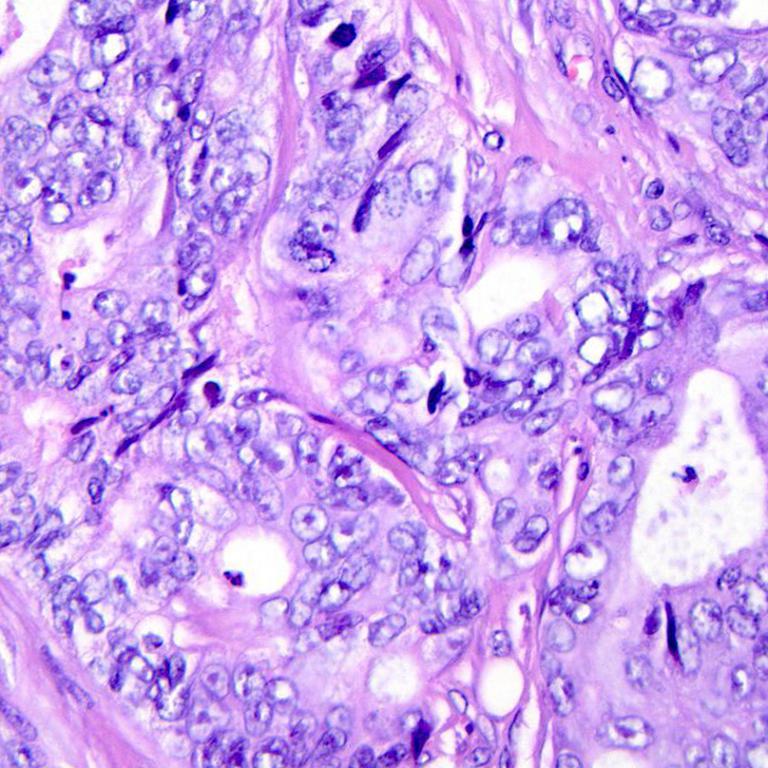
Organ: colon
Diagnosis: adenocarcinomas